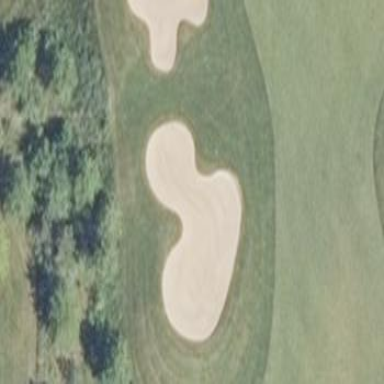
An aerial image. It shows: Golf bunker.